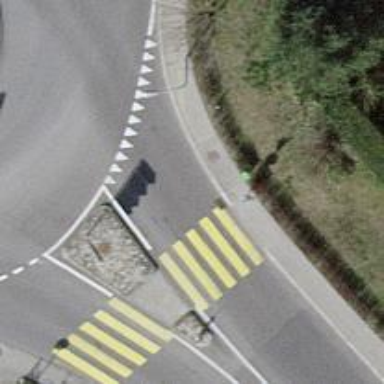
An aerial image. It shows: Road with "give way" sign.